Question: I am creating a new project, target of this project is "GALAXY tab addon". I am creating a new xml file in layout folder an I am getting following screen which was not the case when I was developing for 2.2 or so. Where do I go next, it says the options are "optional" so I skipped them and clicked finish- No Response, I also tried selecting some options and still the file is not creating. What am i missing here?

IDE used is Eclipse.
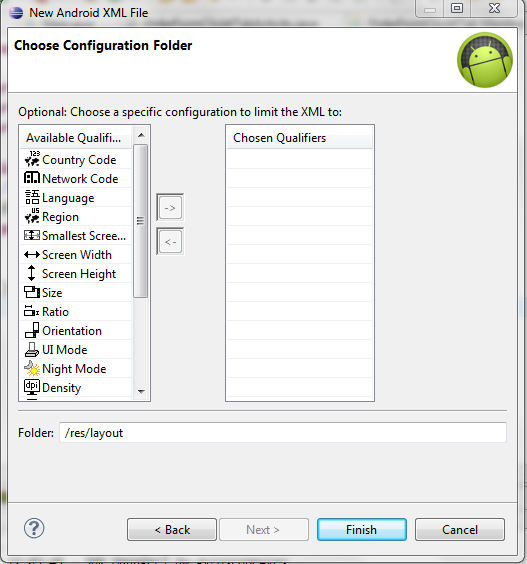
Answer: You dont need to go till this window.you can finish creating xml file before this window like the below image.

Just click on finish button here and your xml file will be created.